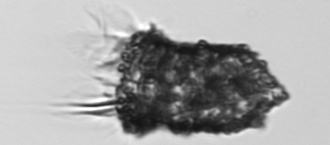
Label: Tintinnopsis